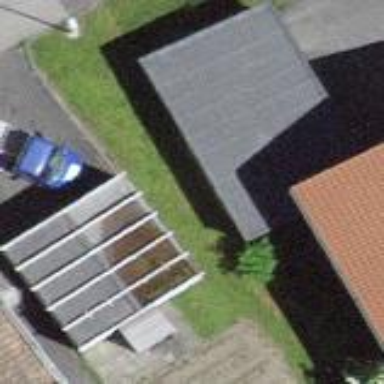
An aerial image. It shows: Garage building.